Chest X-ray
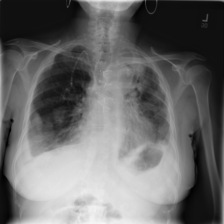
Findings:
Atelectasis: positive
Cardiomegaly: negative
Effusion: positive
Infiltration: positive
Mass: positive
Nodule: positive
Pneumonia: negative
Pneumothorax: negative
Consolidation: positive
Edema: negative
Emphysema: negative
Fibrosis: negative
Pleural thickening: negative
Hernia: negative